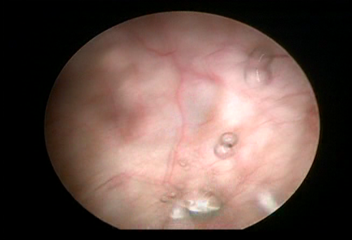
Modality: WLC
Class: Normal mucosa
Bladder cancer association: No